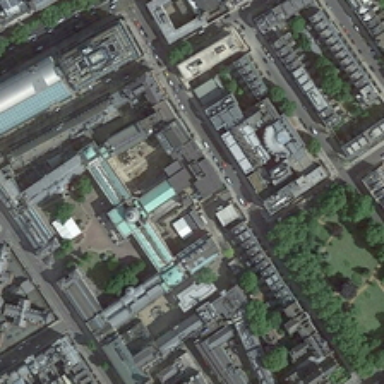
The school built a lot of tall building .